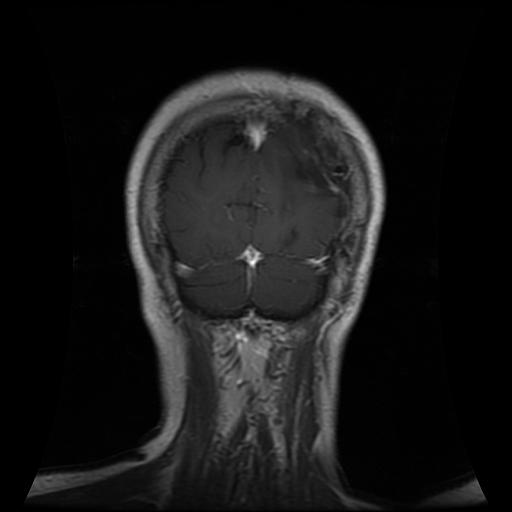
Label: glioma